Question: I currently have an RGB connected to the 11, 10, & 9 PWM pins on my arduino. However I would like to add 3 more LED's to my project, but I don't want to necessarily take up every single PWM pin. Is there a way for me to hook up all 4 LED's while using the minimum number of pins? Keep in mind that I do want to use all 12 resistors for the 4 LEDS. Oh and all the LEDs will do the exact same thing (They all will be red, and all turn blue, etc) if that helps.
Here's how my board looks right now:

If anyone could help me out, that would be awesome!!!! Appreciate the help!
P.S. I attached the .fzz file so that if any of you would like to edit the schematic image, it would be super easy. <URL>
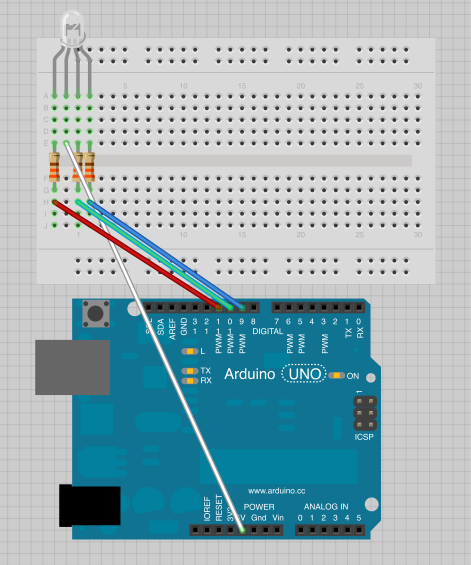
Answer: if there are all doing always the same, just connect them parallel, which means that you just put your second LED into the breadboard right under the existing one.
If that is to much power consumption wit 4 LEDs you have to use a transistor as amplifier. I would like to send youo a schematic, but I have no software to draw such. However, using a transistor to amplify the arduino output is quite a common thing...
Hope I could help!